Question: I'm very confuse for this problem due I'm new in jqGrid.
my data just show 10 rows. this my script;
'''
jQuery("#list").jqGrid({
url:'dounfinish.php?q=1',
datatype: 'json',
mtype: 'POST',
closeafteredit:true,
colNames:['id','Date', 'Line','Model','Lotno','Qty','PIC'],
colModel :[
{name:'id', index:'id', hidden:true, width:55},
{name:'Date', index:'Date', width:90, editable:true, search:true, stype:'text',searchoption:{sopt:['cn']}},
{name:'Line', index:'Line', width:80, editable:true, search:true, stype:'text',searchoptions:{sopt:['cn']}},
{name:'Model', index:'Model', width:180, editable:true, search:true, stype:'text',searchoption:{sopt:['cn']}},
{name:'Lotno', index:'Lotno', width:80, editable:true, search:true, stype:'text',searchoption:{sopt:['cn']}},
{name:'Qty', index:'Qty', width:80, editable:true, search:true, stype:'text',searchoptions:{sopt:['cn']}},
{name:'PIC', index:'PIC', width:180, editable:true, search:true, stype:'text',searchoption:{sopt:['cn']}}
],
// pager: jQuery('#pager'),
gridview:true,
pager: '#pager',
width: '100%',
height: '100%',
rowNum:10,
rowList:[10,20,30],
sortname: 'Date',
sortorder: "desc",
viewrecords: true,
loadonce: true,
// imgpath: 'themes/basic/images',
caption: 'DAILY CHECK QTY',
editurl:'process3.php',
prmNames:{oper:'action',editoper:'editbaldefect',id:'def_id'}
});
'''
the case like:
'''
loadonce: true result View 1 - 10 of 10 --> column filter can work.
loadonce: false result View 1 - 10 of 3500 --> column filter not working.
'''
Why??
---
at developer tools show:
'''
{"page":1,"total":33223,"records":"332222","rows":[]}
'''
but at php page appears:

---
UPDATE
my jqgrid using 'datetype : json' and also need 'loadonce : true'.I already trial like this:
1. change loadonce : false --> result all records show but can't use toolbar filter
2. change loadonce : true --> result only show 10 records but toolbar filter can work
3. loadonce : true, rowNum: 50 --> data show only 50 (next button disable)
4. check query at phpmyadmin --> result all data can show (query OK)
5. using another table (OK one) --> result still not work
6. Using another page then attach jqgrid --> still not work
why jqgrid just retrieve 10 records only however this table actually have 100.000 records?
and why just this table whereas another table can work.
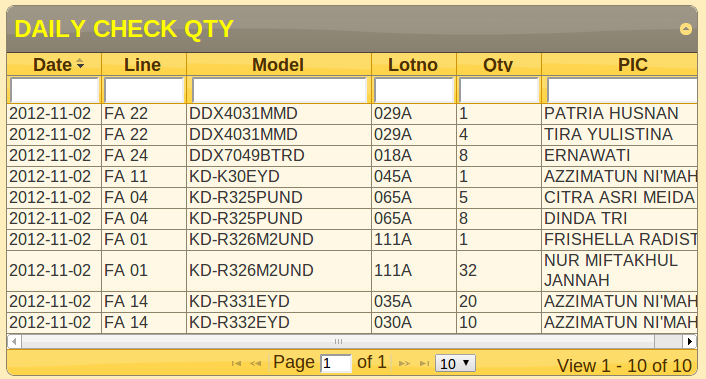
Answer: jqGrid was designed originally to be able to fill grid with server based data. The option 'loadonce: true' was introduced later. So if you don't use 'loadonce' (or if you use 'loadonce: false') . Every time if the user click on the column header to sort the data by the column or if the user fill searching toolbar the new request to the server will be sent. If the user change the number of rows per page (choose other value as 10 in the pager) the new request to the server will be also send. The options 'page', 'rows', 'sidx', 'sord', '_search' and typically 'filters'. Default names of parameters which will be sent to the server can be chaneged by 'prmNames' option of jqGrid (see <URL>.
I personally use always 'stringResult: true' option of 'filterToolbar'. The format of 'filters' parameter in the case is the same as for Advanced Searching (see <URL>.
If you use 'loadonce: true' then jqGrid get the data from the server only . So the server should return in the response independent on the 'rows' parameter of jqGrid. The server should only sort the data correctly. The properties 'page', 'total' and 'records' from the server response will be . The corresponding values will be recalculated based on the data from 'rows'.
If you use 'loadonce: true' then jqGrid change 'datatype' to '"local"' after the first loading of data. So all later requests for sorting, paging and filtering of data will be implemented without any additional request to the server.
So if you use 'loadonce: true' and the server return 10 rows of data then jqGrid display '"View 1 - 10 of 10"' because it found only 10 rows in the server response.